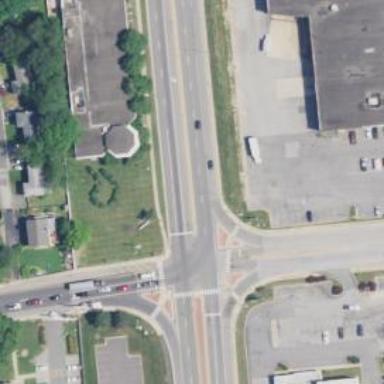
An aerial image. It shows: Traffic island.